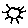
Label: sun